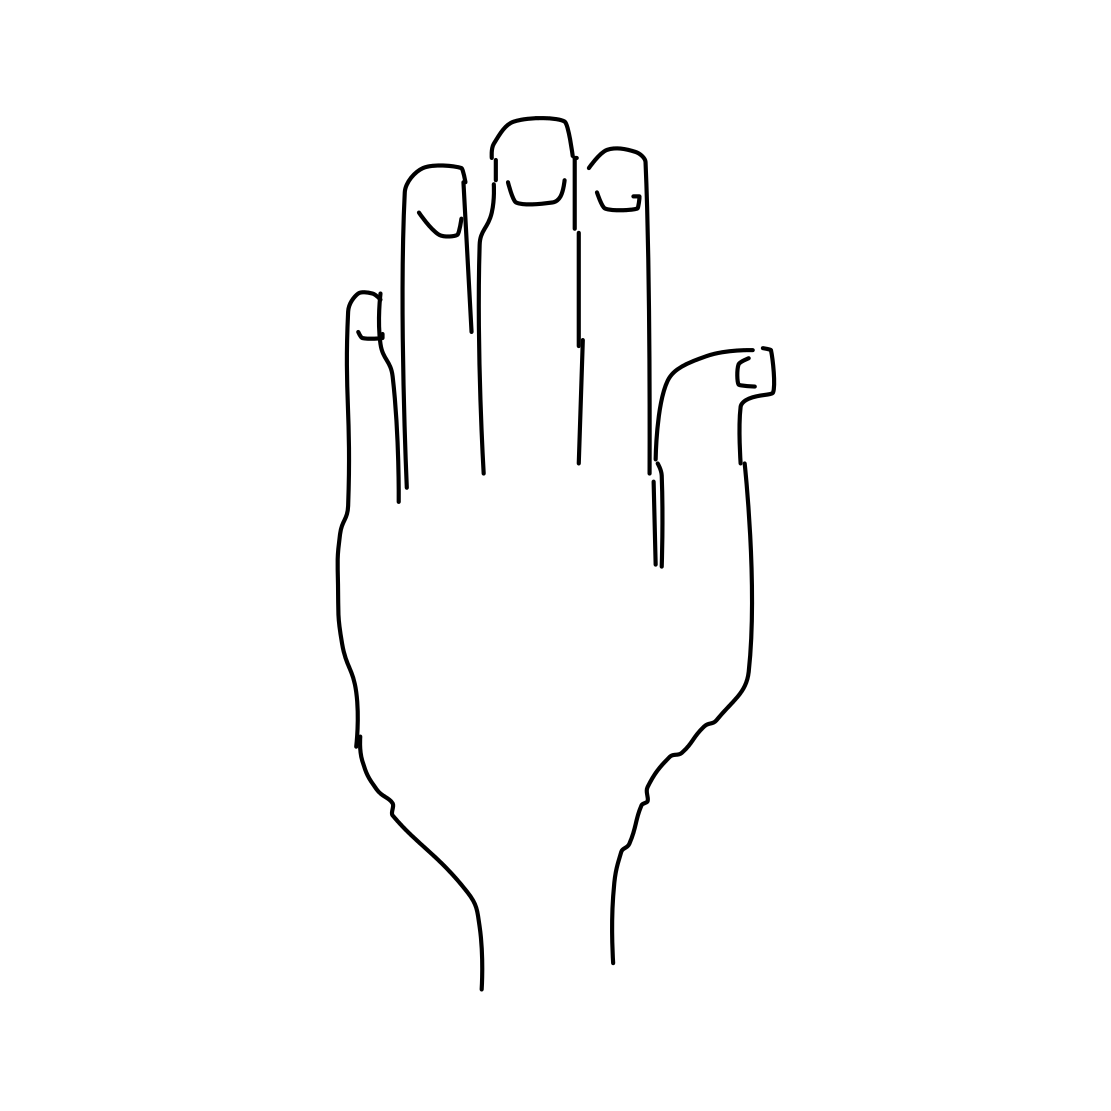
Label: hand